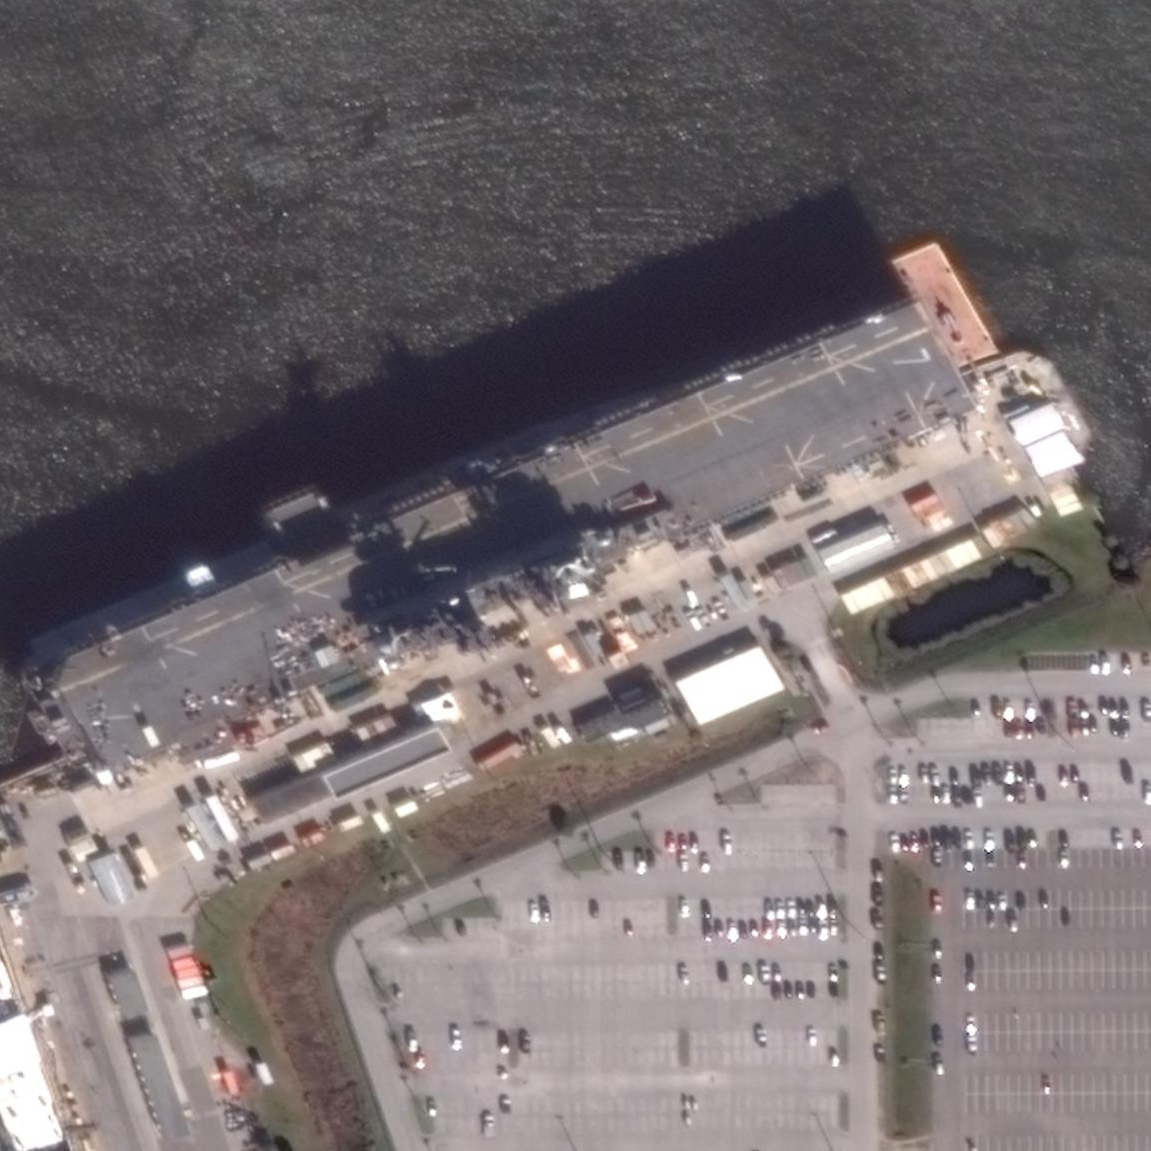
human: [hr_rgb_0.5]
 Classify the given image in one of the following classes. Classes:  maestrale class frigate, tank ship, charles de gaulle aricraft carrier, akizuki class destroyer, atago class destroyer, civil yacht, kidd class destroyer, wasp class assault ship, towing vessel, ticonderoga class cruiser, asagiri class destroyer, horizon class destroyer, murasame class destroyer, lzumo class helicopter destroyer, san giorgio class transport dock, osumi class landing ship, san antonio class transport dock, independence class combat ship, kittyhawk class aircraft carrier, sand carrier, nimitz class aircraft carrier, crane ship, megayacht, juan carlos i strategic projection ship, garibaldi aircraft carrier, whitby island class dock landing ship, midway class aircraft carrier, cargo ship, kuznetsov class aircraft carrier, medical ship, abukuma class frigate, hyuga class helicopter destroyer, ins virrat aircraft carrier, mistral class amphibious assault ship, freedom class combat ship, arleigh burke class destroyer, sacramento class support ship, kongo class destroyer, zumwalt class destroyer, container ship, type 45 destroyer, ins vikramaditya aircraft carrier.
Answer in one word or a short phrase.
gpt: Wasp class assault ship